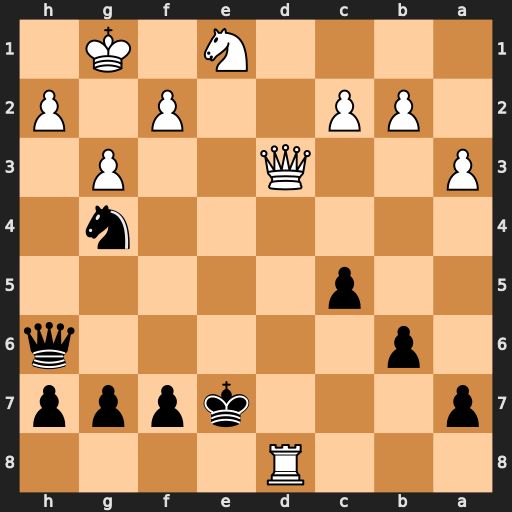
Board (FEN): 3R4/p3kppp/1p5q/2p5/6n1/P2Q2P1/1PP2P1P/4N1K1
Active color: b
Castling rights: -
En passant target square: -
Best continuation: Qxh2+ Kf1 Qxf2#